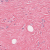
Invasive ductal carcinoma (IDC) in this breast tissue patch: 0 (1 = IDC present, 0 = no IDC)